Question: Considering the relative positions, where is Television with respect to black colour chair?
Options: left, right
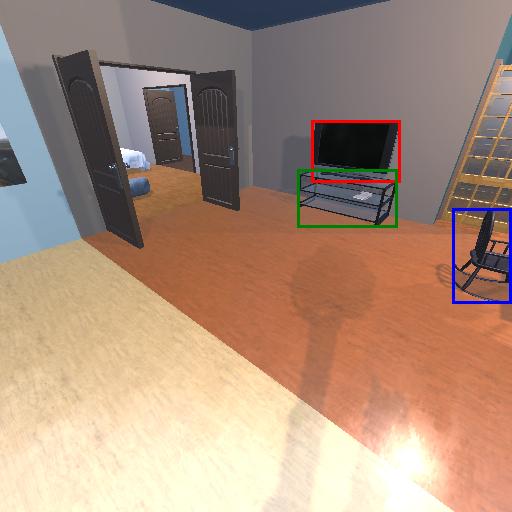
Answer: left